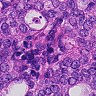
Metastatic tissue present: yes